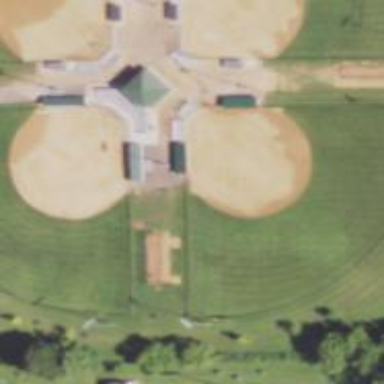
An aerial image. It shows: Softball pitch for leisure land activities.